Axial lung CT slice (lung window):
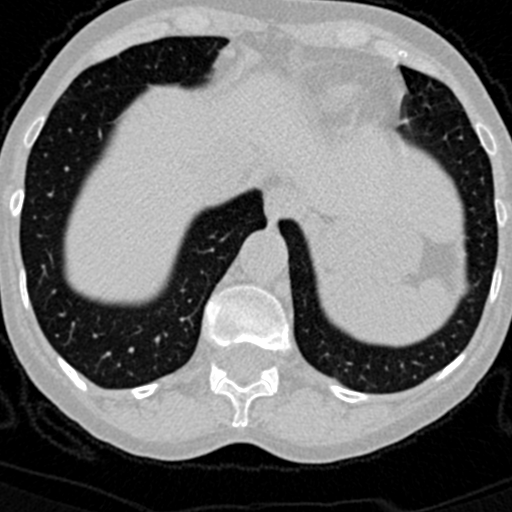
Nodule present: no